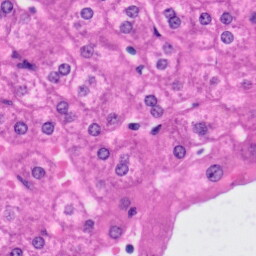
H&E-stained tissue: Liver